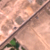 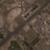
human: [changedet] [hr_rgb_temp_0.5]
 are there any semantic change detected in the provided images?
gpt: The area nearby the road was urbanized.